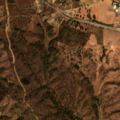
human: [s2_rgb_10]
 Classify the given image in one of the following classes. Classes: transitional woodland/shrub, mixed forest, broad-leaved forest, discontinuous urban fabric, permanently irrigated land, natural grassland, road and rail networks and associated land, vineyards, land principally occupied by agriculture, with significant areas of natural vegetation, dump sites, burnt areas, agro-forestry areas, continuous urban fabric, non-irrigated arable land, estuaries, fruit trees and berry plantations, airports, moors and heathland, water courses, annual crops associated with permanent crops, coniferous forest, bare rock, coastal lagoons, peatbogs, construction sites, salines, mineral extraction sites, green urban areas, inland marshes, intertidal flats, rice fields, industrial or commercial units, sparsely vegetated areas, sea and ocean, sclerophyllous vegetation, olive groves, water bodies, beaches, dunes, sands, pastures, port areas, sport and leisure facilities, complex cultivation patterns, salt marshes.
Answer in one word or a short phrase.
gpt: discontinuous urban fabric, non-irrigated arable land, pastures, complex cultivation patterns, agro-forestry areas, broad-leaved forest